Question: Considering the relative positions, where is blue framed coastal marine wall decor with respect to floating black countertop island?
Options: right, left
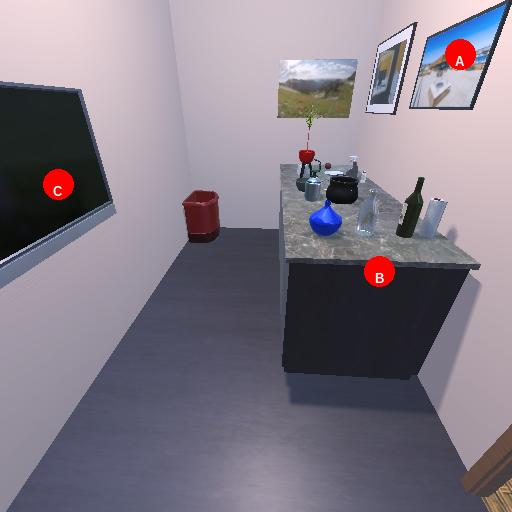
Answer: right